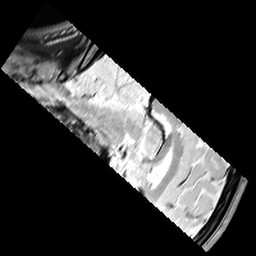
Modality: T1w
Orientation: sagittal
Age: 21
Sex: male
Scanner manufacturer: siemens
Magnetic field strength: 3 T
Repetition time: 6.5 s
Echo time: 0.016 s